Interaction volume radius: 5 \u00c5
Interaction volume height: 10 \u00c5
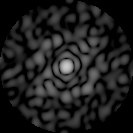
Disorder parameter: 0.8607